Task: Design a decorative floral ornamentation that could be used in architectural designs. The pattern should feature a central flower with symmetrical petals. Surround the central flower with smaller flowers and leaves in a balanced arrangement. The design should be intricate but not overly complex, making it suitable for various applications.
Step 217:
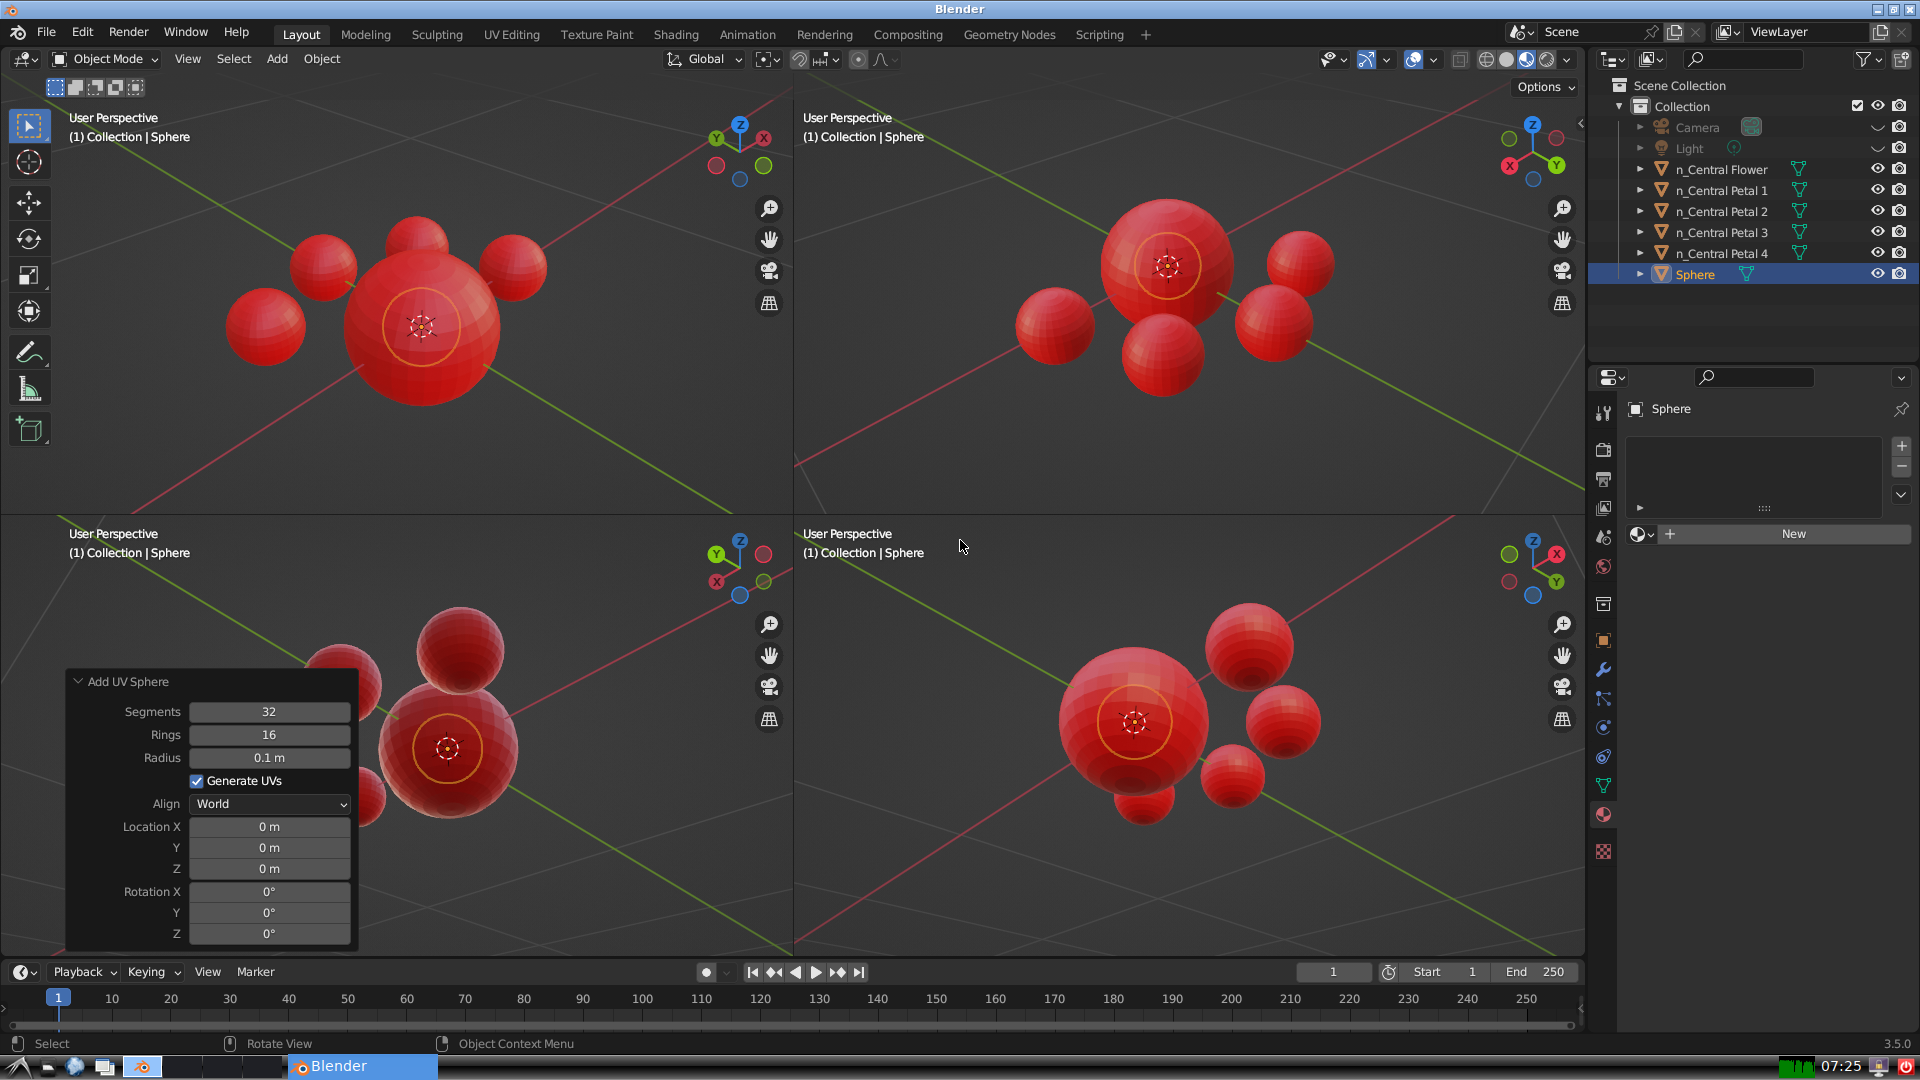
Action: {"key_press": ['Ctrl, Home']}